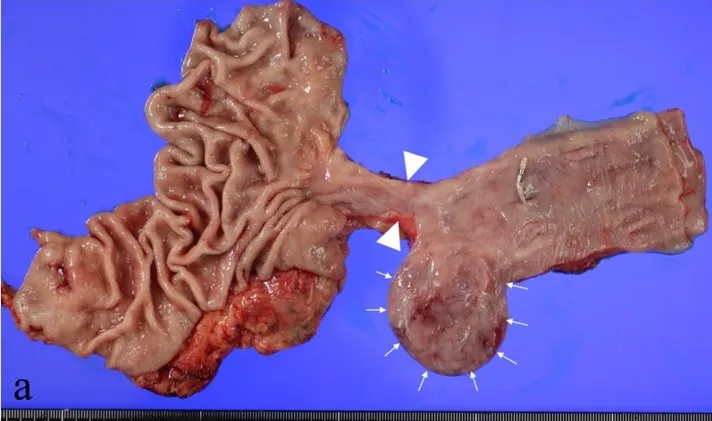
Histopathological findings. . A: A 35 x 28 x 25 mm esophageal diverticulum (arrows). Stenosis in the anal side was observed (arrowheads).
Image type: pathology (h&e)